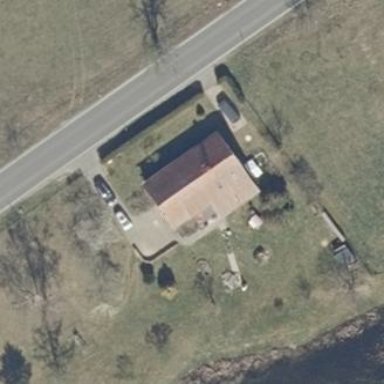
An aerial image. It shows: Detached building.